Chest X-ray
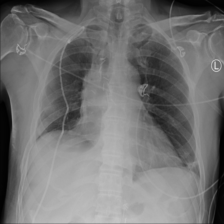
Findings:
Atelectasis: negative
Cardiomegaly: negative
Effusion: negative
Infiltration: negative
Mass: negative
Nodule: negative
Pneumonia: negative
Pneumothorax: positive
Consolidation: negative
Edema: negative
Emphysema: negative
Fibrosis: negative
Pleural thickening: negative
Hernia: negative